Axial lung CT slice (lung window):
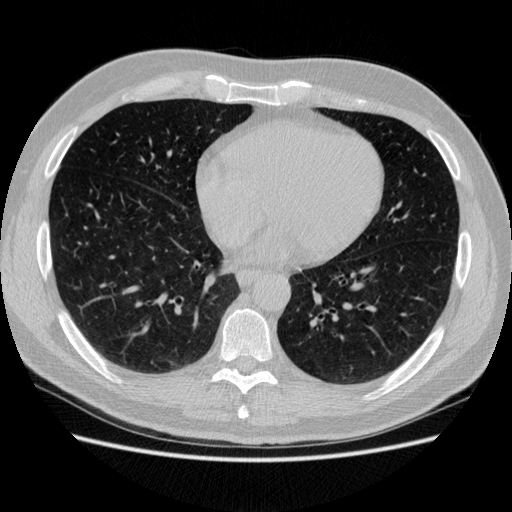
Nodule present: no